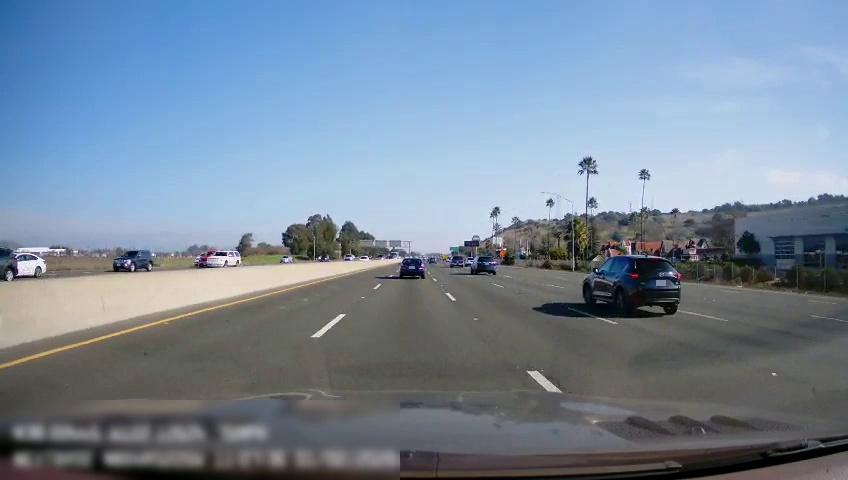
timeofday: Day
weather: Sunny
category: Drivable Space
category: Vehicles | SUV
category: Vehicles | SUV
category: Vehicles | SUV
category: Vehicles | SUV
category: Vehicles | SUV
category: Vehicles | Car
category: Vehicles | SUV
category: Vehicles | SUV
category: Vehicles | Car
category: Vehicles | Car
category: Vehicles | Car
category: Vehicles | Car
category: Lanes | Alternate Lane
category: Lanes | Current Lane
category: Lanes | Current Lane
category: Lanes | Alternate Lane
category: Lanes | Alternate Lane
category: Lanes | Alternate Lane
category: Lanes | Alternate Lane
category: Lanes | Alternate Lane
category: Traffic | Signs
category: Traffic | Signs
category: Traffic | Signs
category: Traffic | Signs